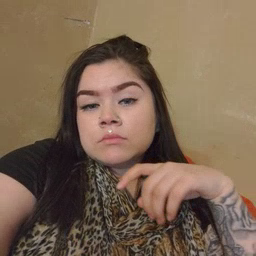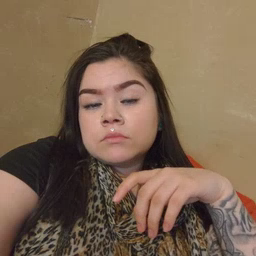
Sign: closet